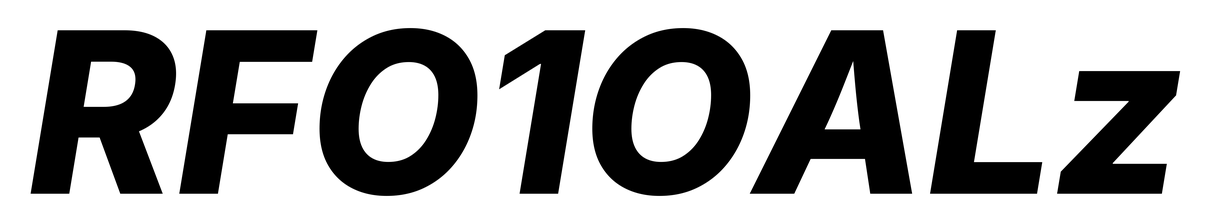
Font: Inter-Italic_ExtraBold_Italic